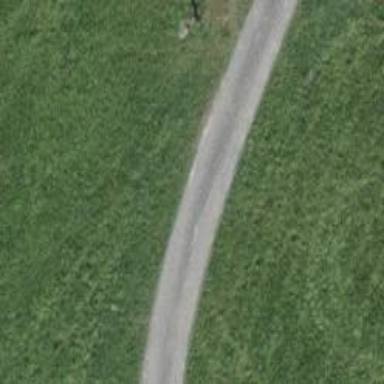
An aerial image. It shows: Gravel track with grade 2 tracktype.